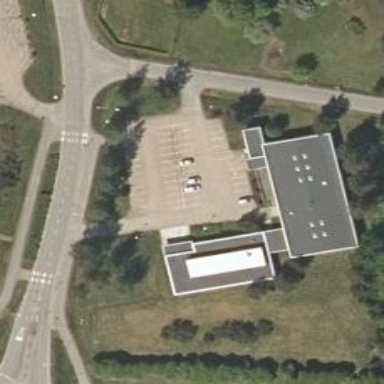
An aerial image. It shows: Parking area.